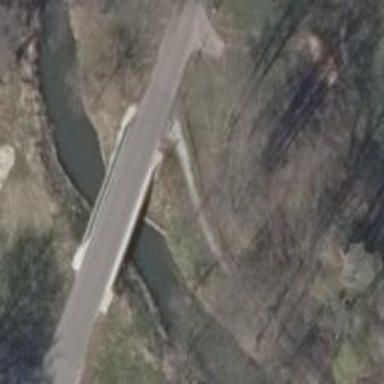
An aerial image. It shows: Bicycle road on unclassified asphalt road that crosses over bridge.